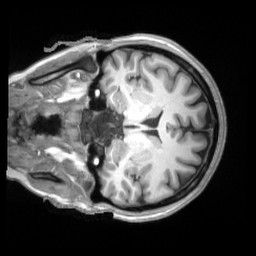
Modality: T1w
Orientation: coronal
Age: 26
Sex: female
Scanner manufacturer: siemens
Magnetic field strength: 3 T
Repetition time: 2.2 s
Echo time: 0.00157 s